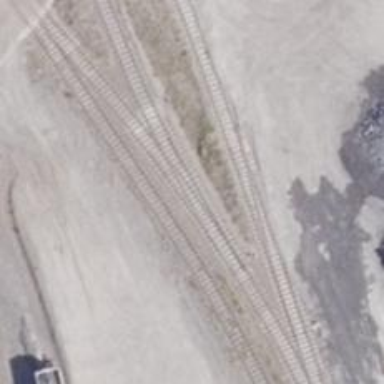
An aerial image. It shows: Railway switch.